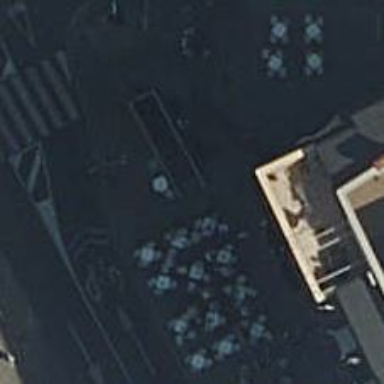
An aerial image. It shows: Outdoor seating area for leisure.